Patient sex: F
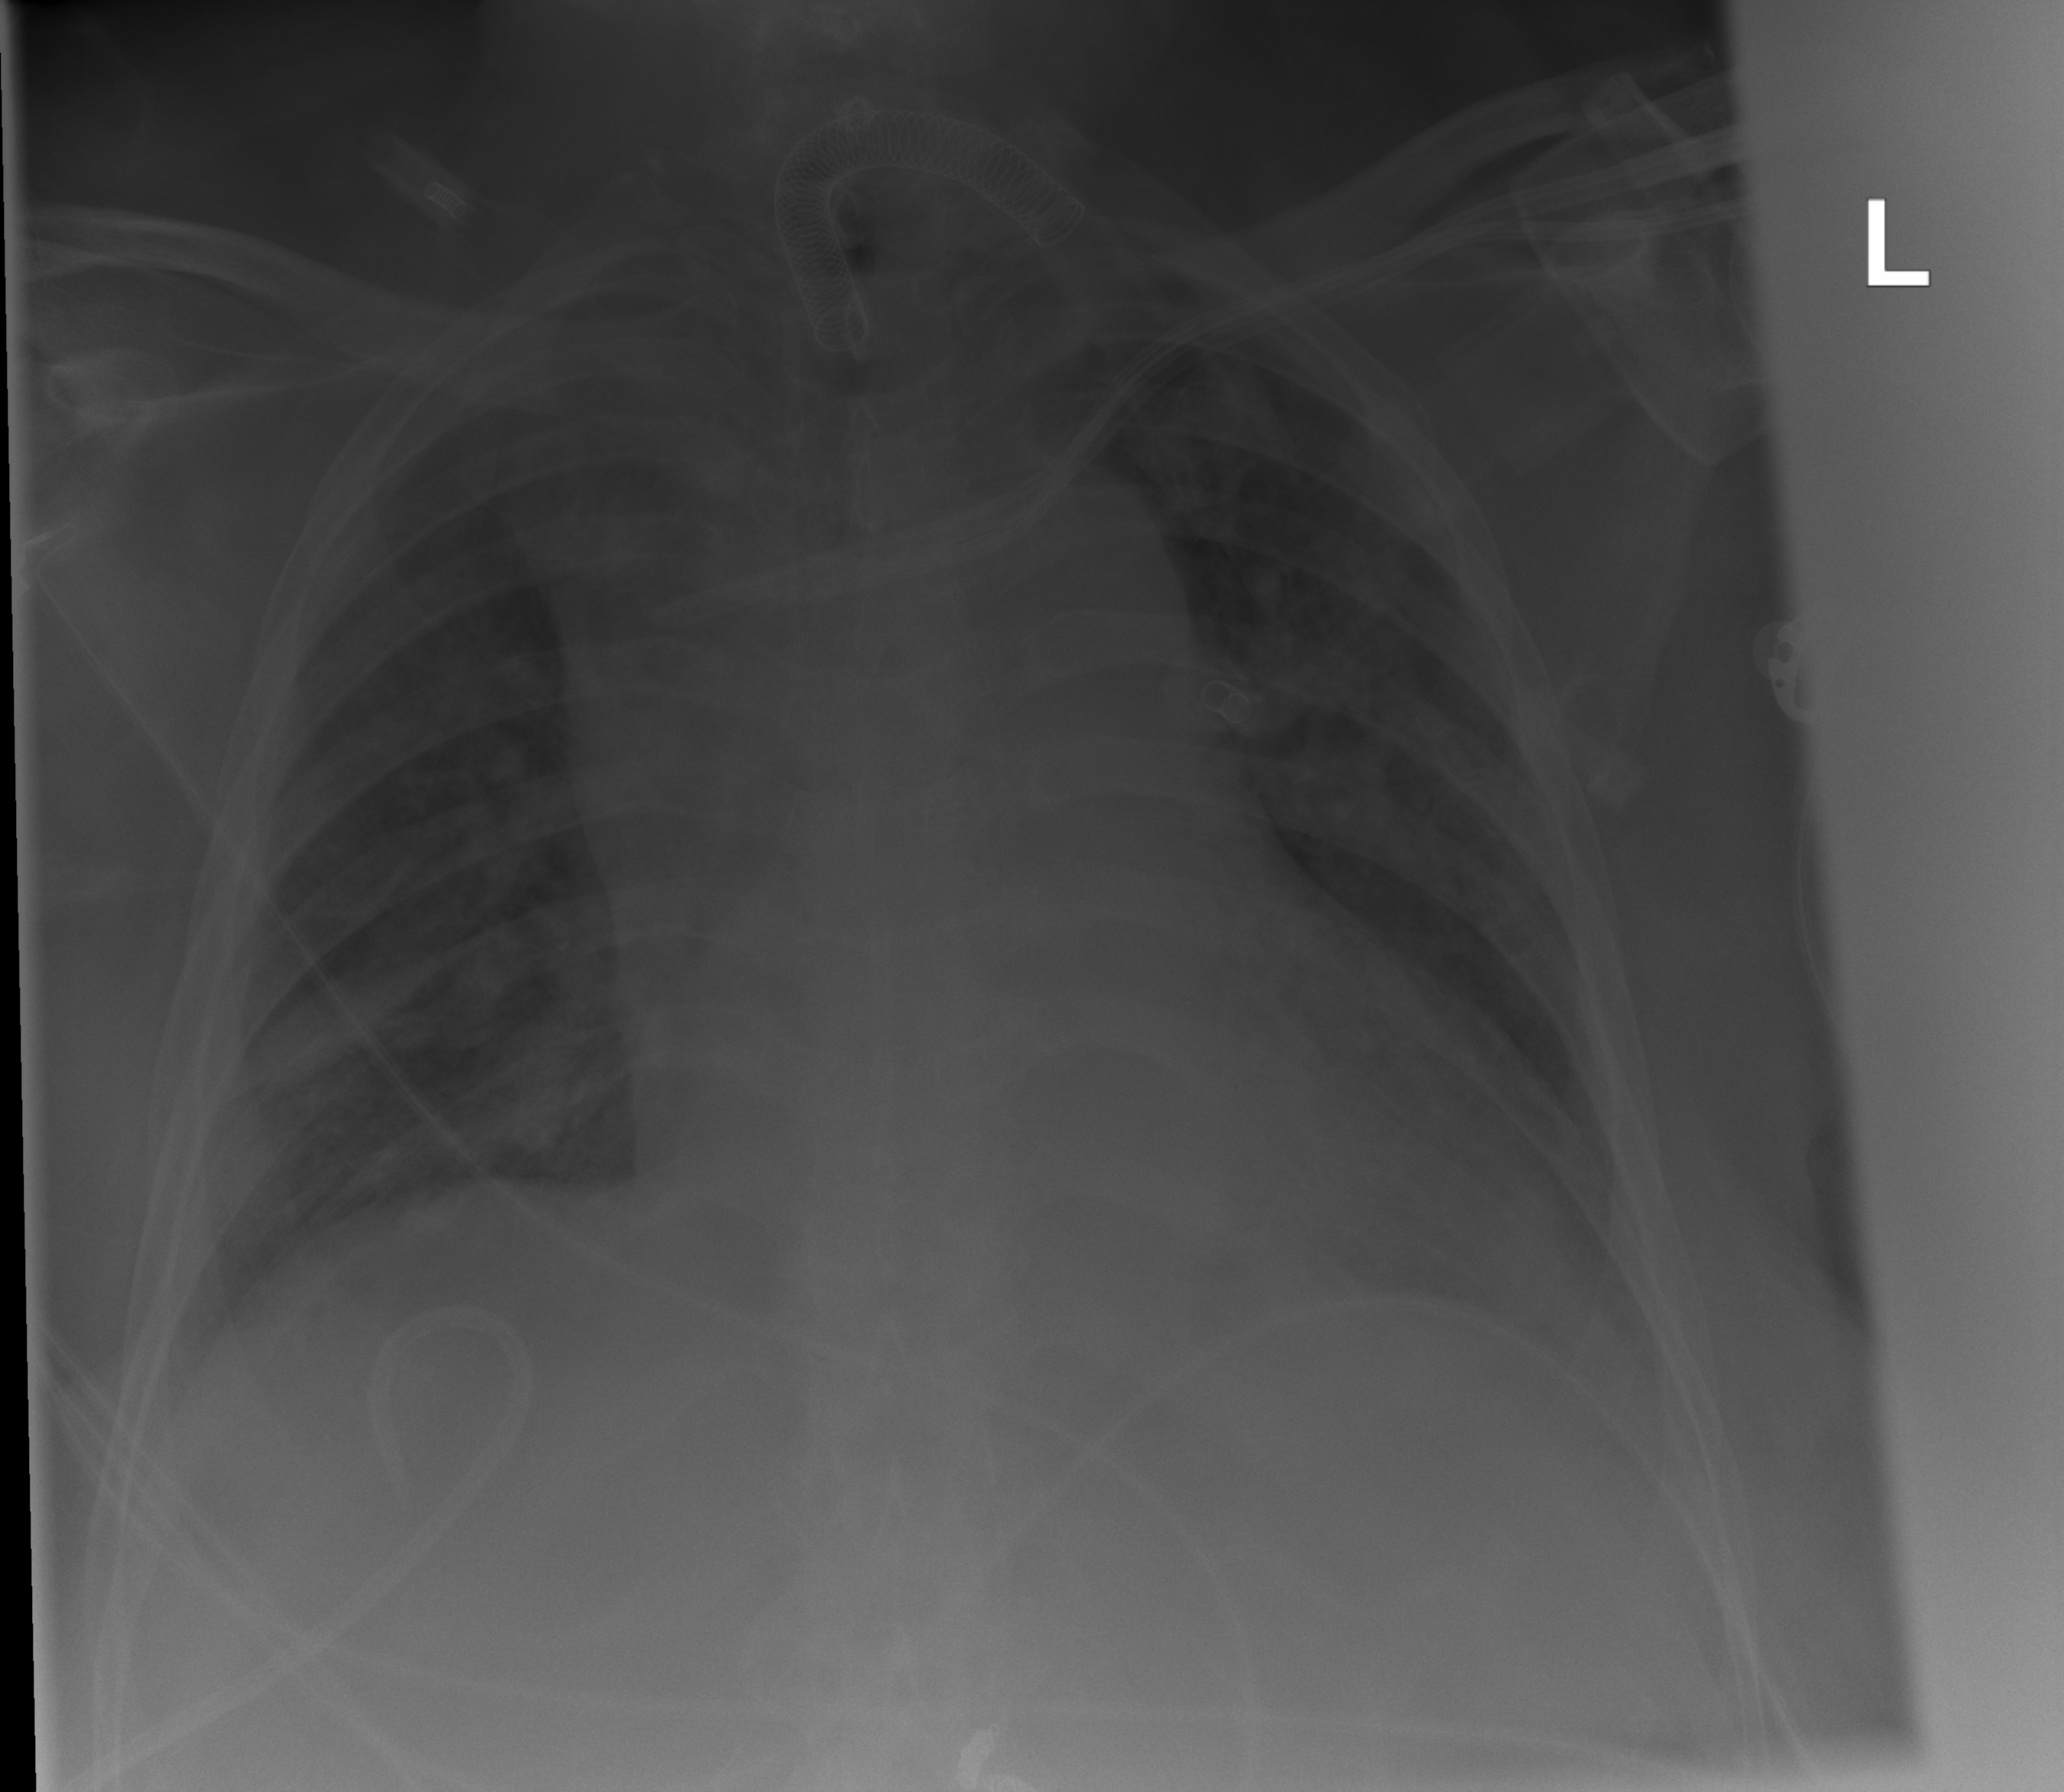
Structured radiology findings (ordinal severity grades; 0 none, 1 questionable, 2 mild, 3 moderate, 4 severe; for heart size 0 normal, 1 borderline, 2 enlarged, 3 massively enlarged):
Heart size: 2
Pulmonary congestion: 2
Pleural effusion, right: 0
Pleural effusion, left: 0
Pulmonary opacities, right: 1
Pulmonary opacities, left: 1
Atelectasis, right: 2
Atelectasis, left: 2